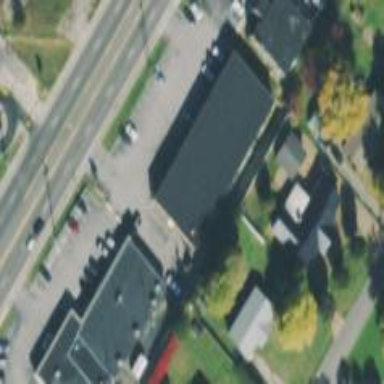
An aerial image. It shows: Commercial building.